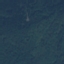
Land use / land cover class: Forest